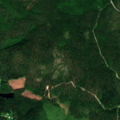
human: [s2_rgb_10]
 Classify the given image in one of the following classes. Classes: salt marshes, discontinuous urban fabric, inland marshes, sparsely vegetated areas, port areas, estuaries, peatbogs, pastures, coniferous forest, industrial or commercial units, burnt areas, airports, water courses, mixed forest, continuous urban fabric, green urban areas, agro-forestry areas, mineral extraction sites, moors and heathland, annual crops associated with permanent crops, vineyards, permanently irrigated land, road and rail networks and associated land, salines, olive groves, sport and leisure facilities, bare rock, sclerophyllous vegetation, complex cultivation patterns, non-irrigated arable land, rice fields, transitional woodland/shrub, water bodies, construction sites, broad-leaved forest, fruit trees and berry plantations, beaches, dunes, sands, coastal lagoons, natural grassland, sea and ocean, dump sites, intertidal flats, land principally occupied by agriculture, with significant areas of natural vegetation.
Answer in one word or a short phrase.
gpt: coniferous forest, mixed forest